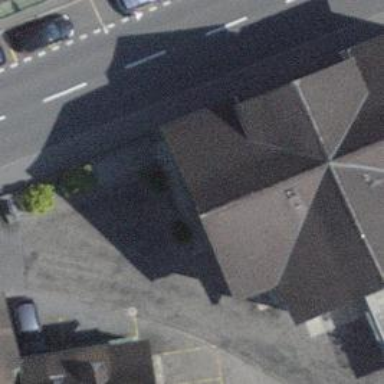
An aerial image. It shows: Convenience shop.